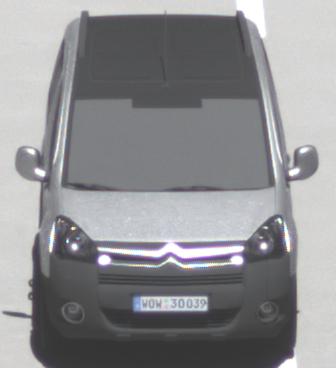
Make: Citroen
Model: Berlingo Kombi VTi 120
Detailed model: Berlingo (II) Kombi
Model produced from: 2009/12
Model produced until: 2012/03
Doors: 5
Color: white
Road condition: dry road
Daytime: midday
Contrast: high contrast